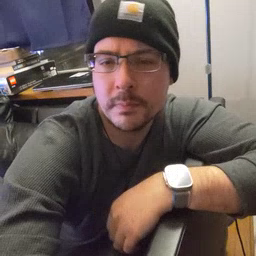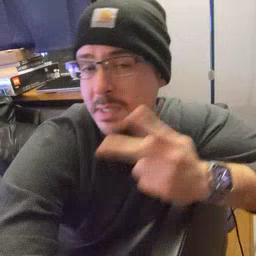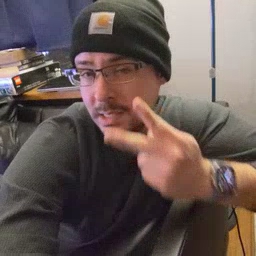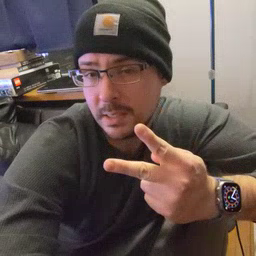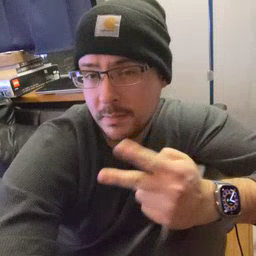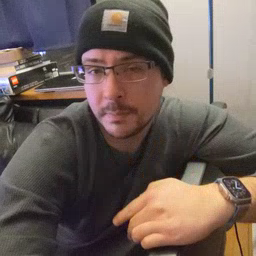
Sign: see